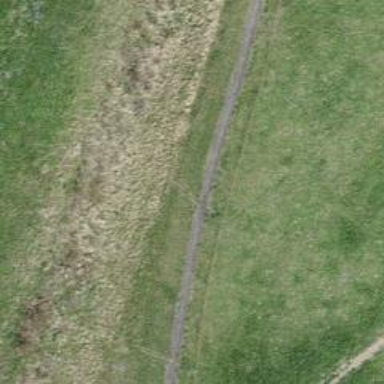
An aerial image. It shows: Grassy path.